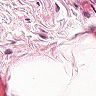
Metastatic tissue present: no